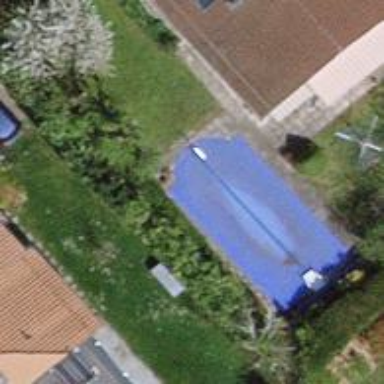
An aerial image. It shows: Swimming pool located in leisure land.